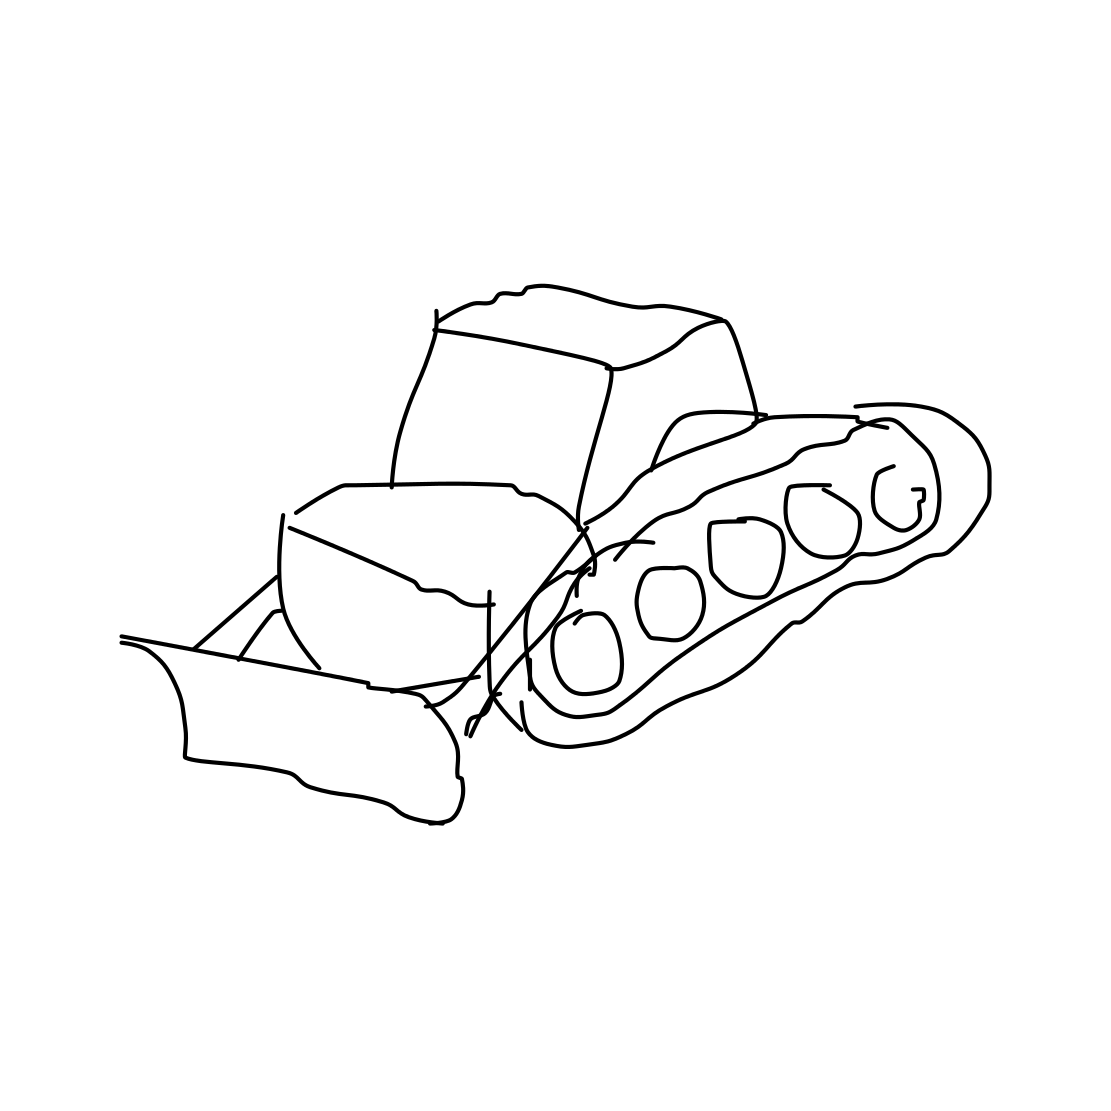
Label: bulldozer